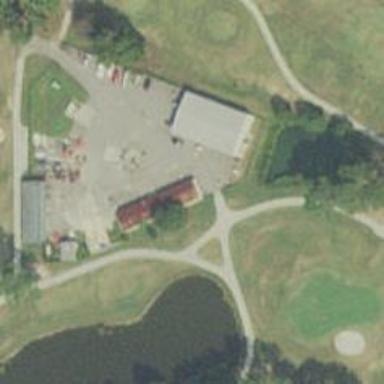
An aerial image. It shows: Path for golf carts.